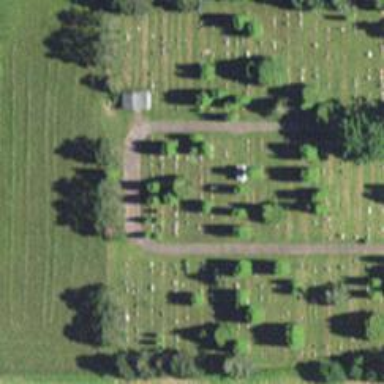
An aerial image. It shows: Cemetery.